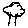
Label: tree